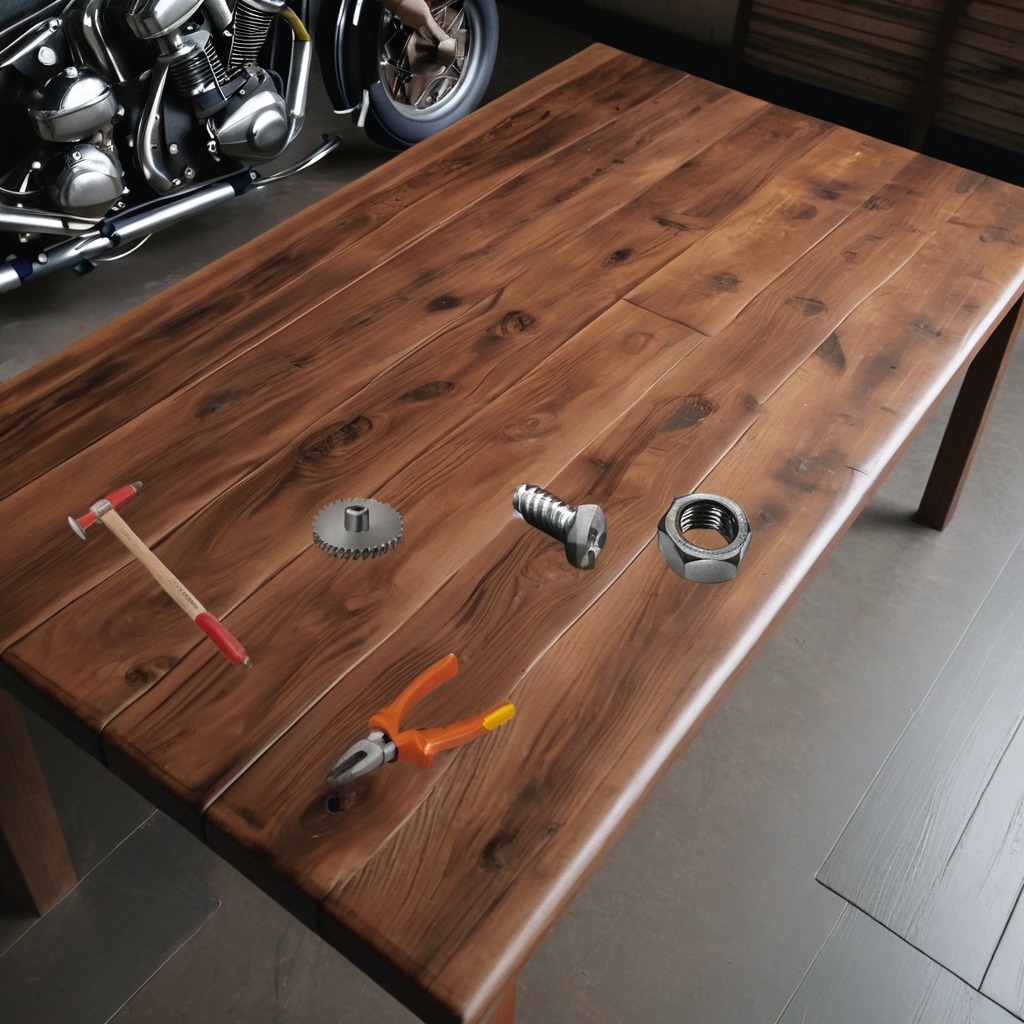
A metal nut, a metal gear with teeth, a metal machine screw, a hammer, a pair of pliers, and a metal nut are lying on the oil-spilled wooden table in a vintage motorcycle garage.